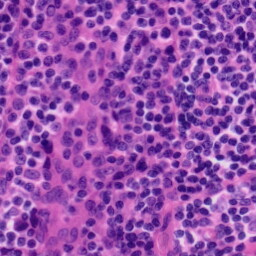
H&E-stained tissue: Tonsil